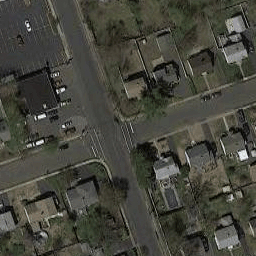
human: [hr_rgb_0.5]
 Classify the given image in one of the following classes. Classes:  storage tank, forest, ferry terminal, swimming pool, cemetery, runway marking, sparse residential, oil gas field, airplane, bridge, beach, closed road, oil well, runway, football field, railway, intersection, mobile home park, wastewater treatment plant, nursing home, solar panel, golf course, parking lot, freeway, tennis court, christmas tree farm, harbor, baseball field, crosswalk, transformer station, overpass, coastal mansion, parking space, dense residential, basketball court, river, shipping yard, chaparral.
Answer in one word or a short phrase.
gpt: intersection